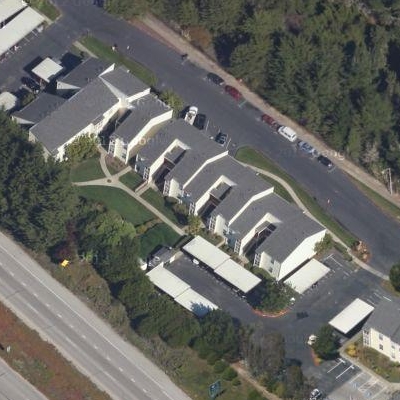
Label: fResident